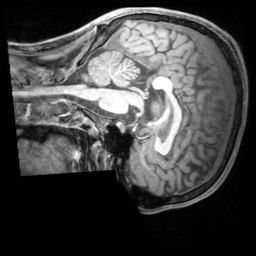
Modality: T1w
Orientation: sagittal
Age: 25
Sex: male
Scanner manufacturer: siemens
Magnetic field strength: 3 T
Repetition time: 1.97 s
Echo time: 0.00206 s